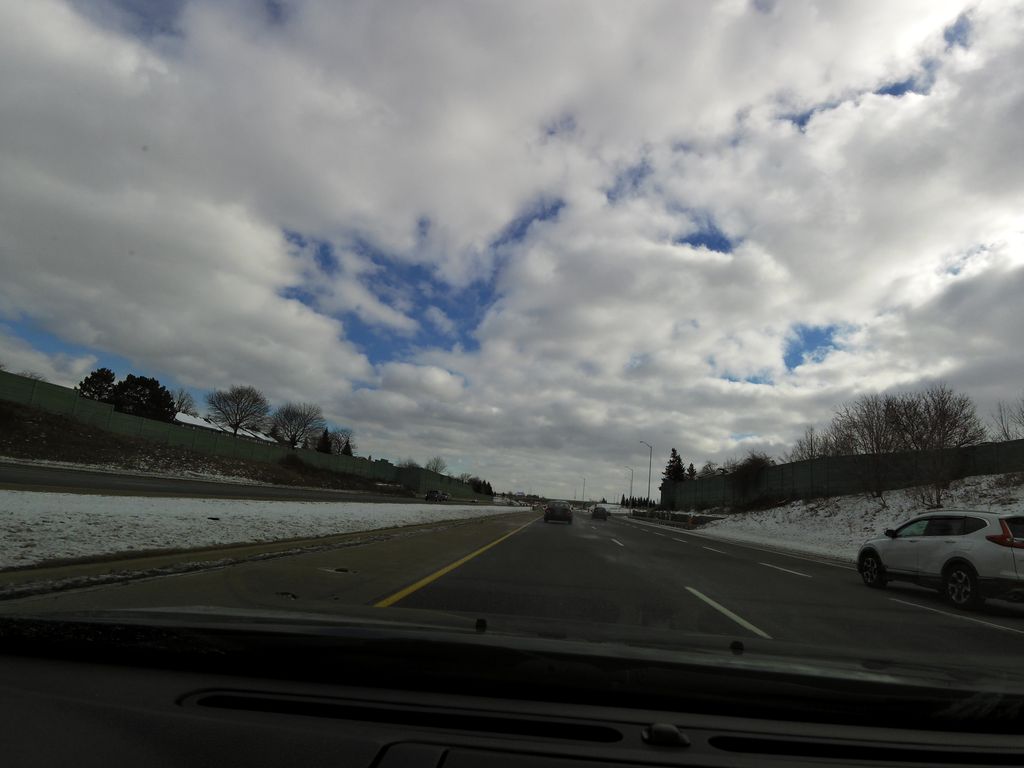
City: hamilton